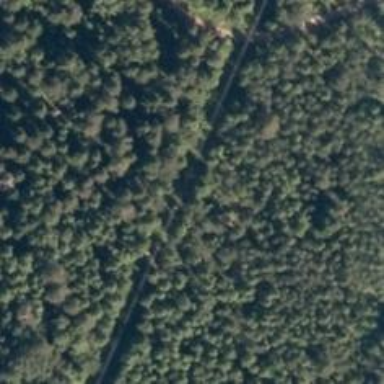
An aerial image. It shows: Track road with excellent visibility.